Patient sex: F
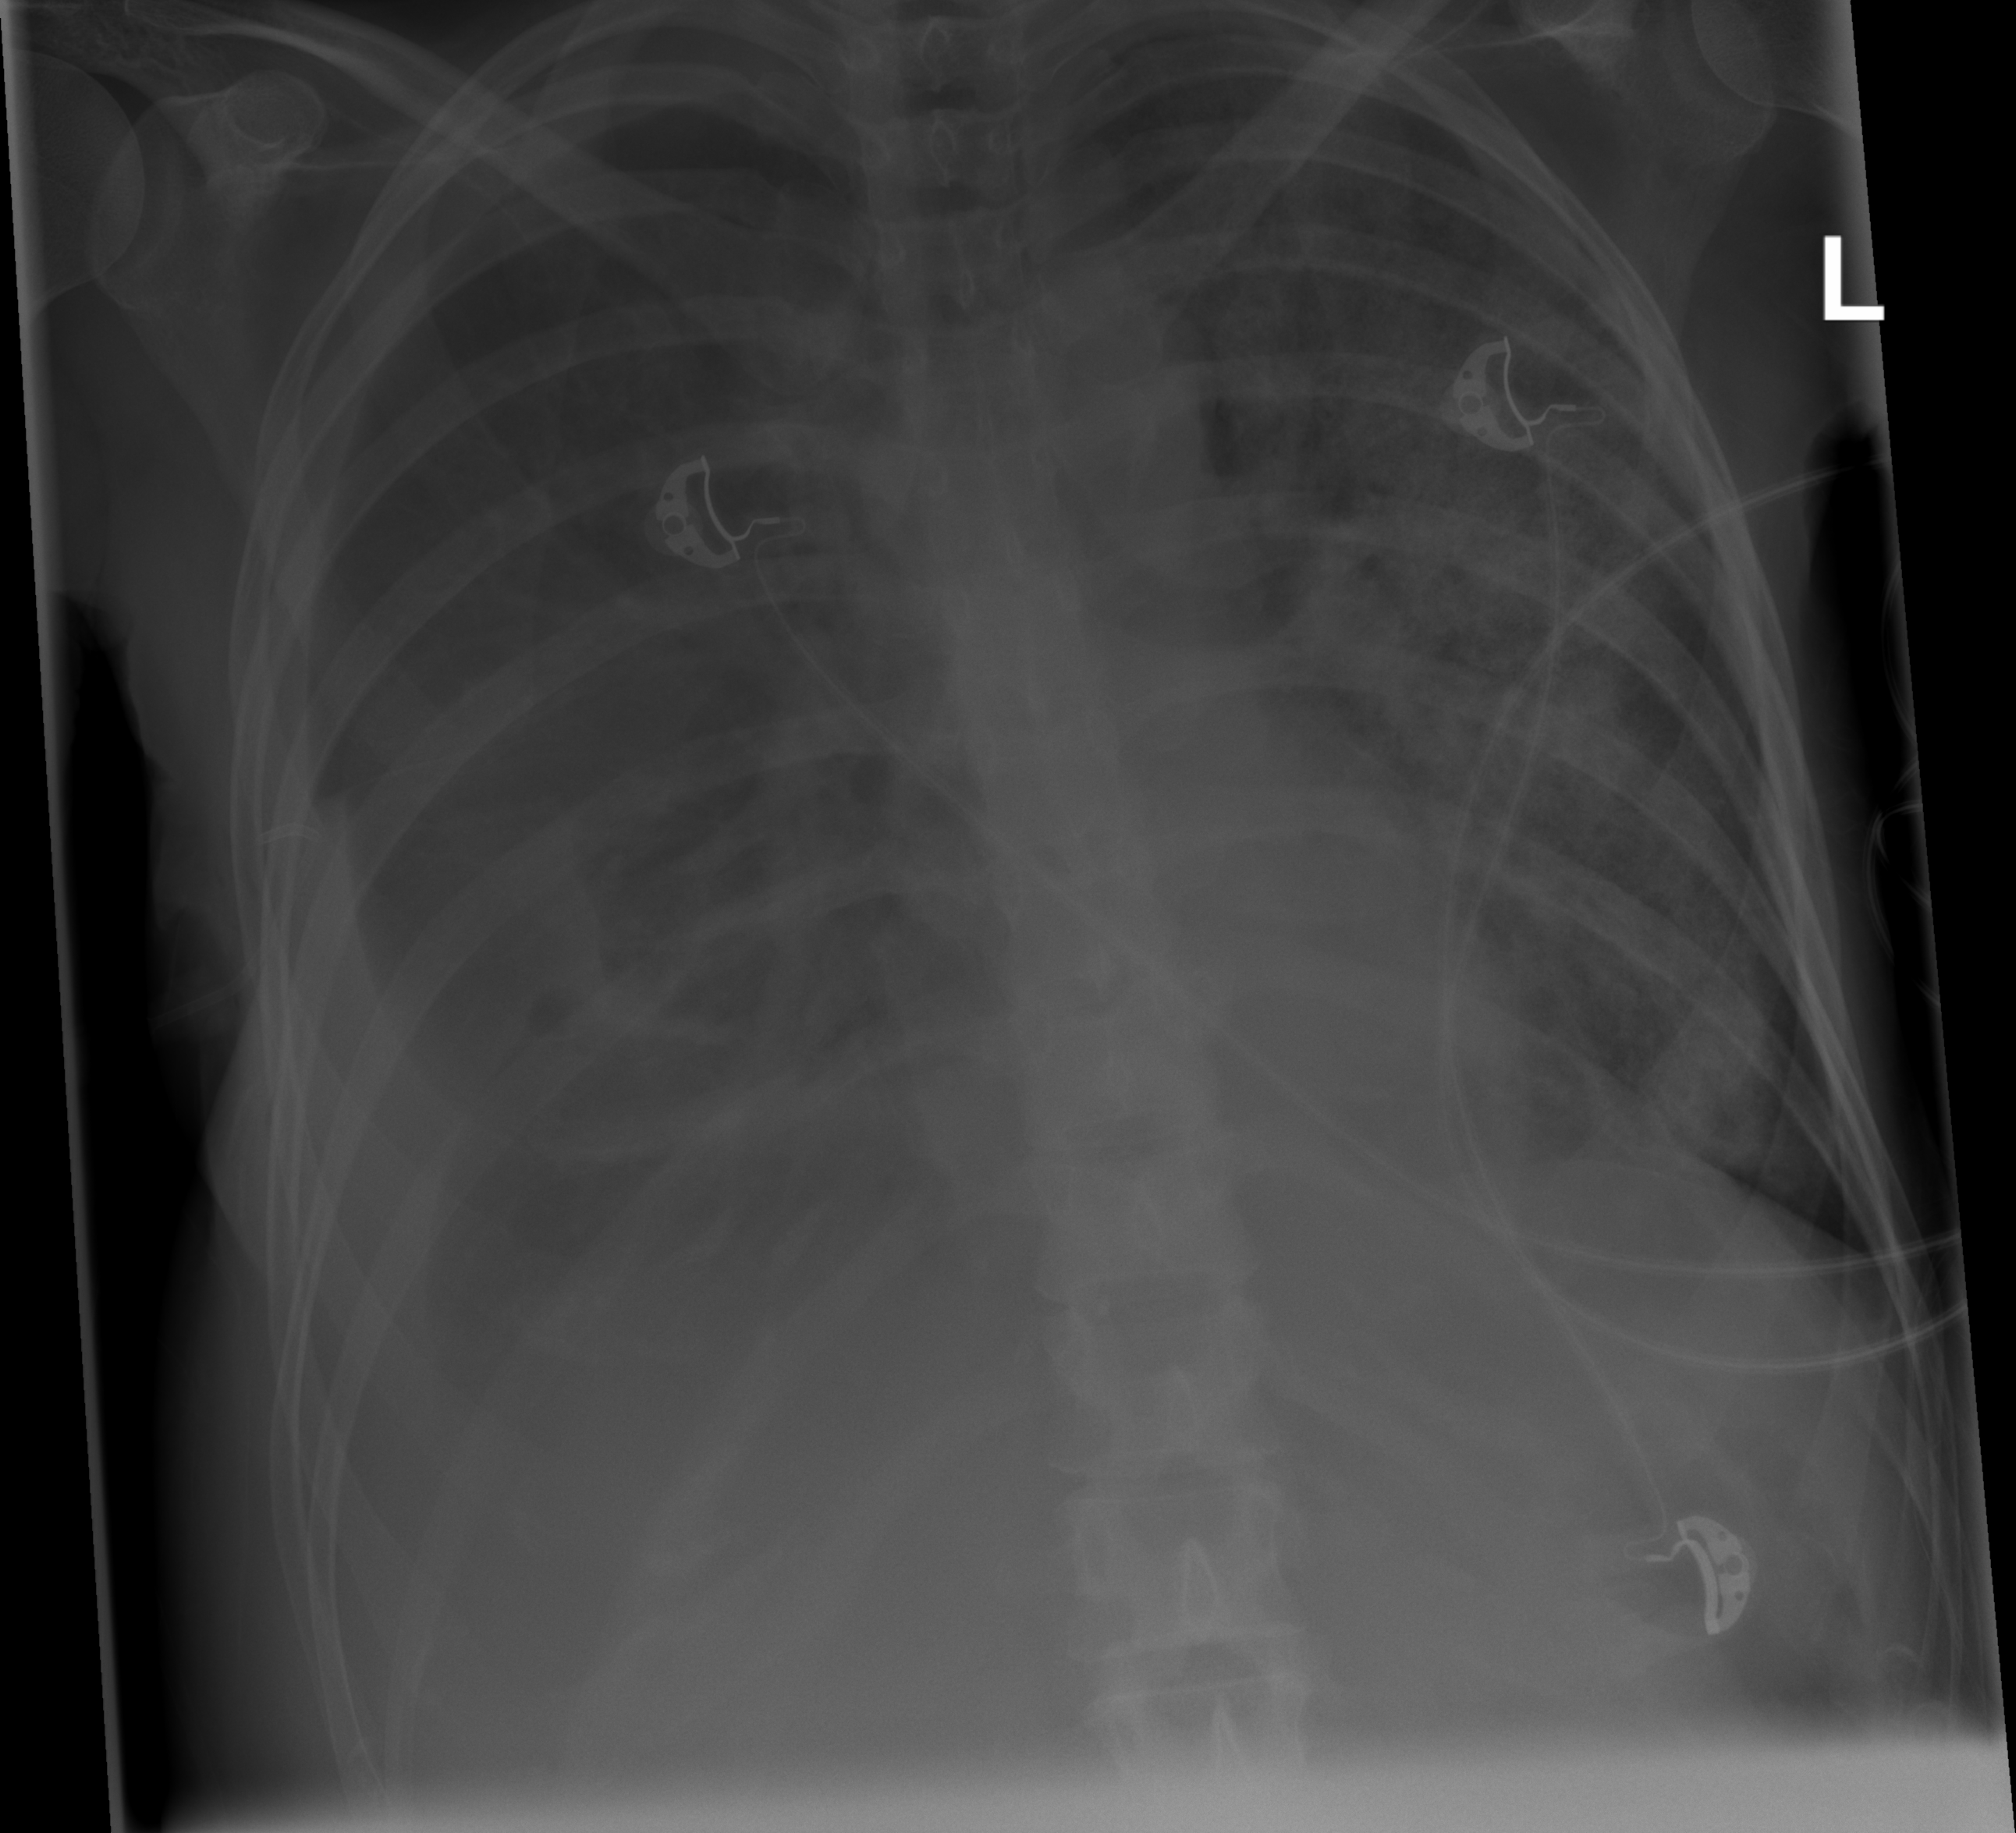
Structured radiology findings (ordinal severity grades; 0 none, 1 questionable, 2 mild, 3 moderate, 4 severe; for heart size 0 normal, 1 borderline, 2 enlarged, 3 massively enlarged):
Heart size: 0
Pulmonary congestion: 2
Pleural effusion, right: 3
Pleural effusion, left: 0
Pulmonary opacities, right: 2
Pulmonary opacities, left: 4
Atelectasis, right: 3
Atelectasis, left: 0